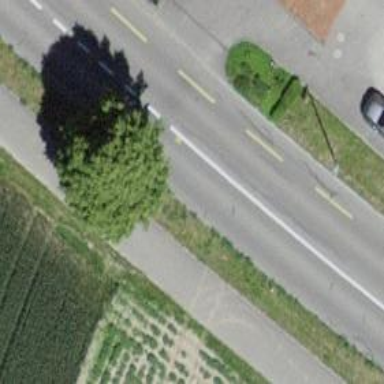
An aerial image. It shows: Secondary road with asphalt surface and dedicated cycle lane.